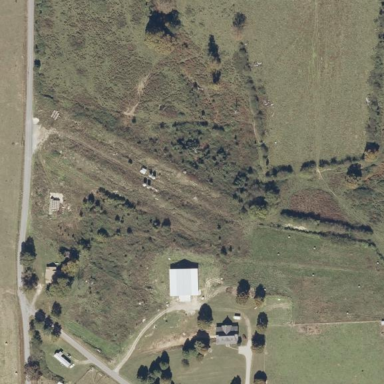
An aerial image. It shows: Farm auxiliary building.